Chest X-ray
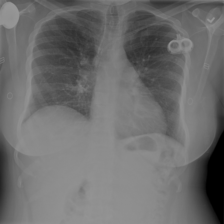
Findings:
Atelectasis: negative
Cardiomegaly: negative
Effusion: negative
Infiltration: negative
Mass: negative
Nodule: negative
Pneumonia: negative
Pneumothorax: negative
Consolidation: negative
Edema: negative
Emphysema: negative
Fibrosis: negative
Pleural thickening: negative
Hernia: negative